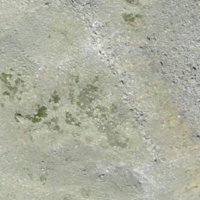
EUNIS habitat code: 48
Species observed at this site:
Jacobaea incana